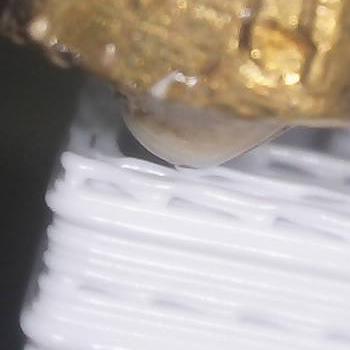
Flow rate: 47%